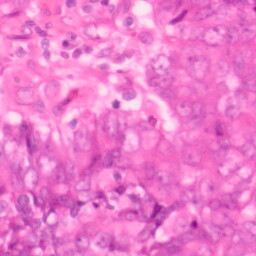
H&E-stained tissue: Colon